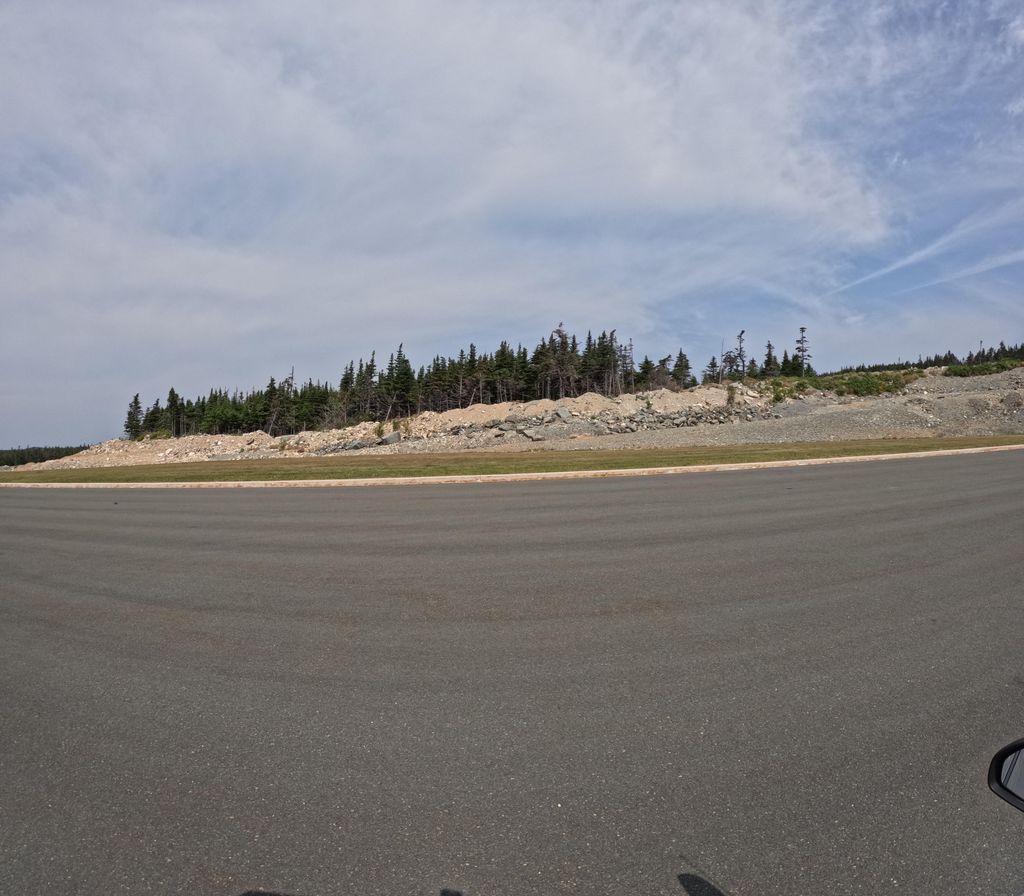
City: st_johns